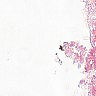
Metastatic tissue present: no